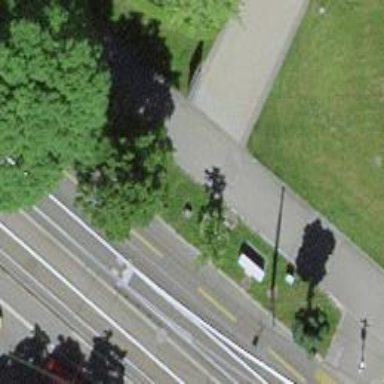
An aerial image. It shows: Avenue lined with trees.